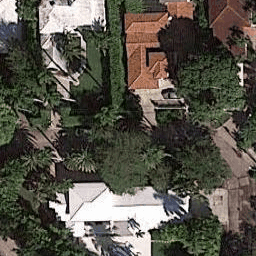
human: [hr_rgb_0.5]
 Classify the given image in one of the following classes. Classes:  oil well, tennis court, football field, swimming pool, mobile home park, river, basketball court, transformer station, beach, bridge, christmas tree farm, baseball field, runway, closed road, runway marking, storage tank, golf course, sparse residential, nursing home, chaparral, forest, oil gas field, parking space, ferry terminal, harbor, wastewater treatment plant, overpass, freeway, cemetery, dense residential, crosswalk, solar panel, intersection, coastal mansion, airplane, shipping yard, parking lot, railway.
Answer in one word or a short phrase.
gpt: coastal mansion